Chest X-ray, PA view. Patient: 41 years old, sex F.
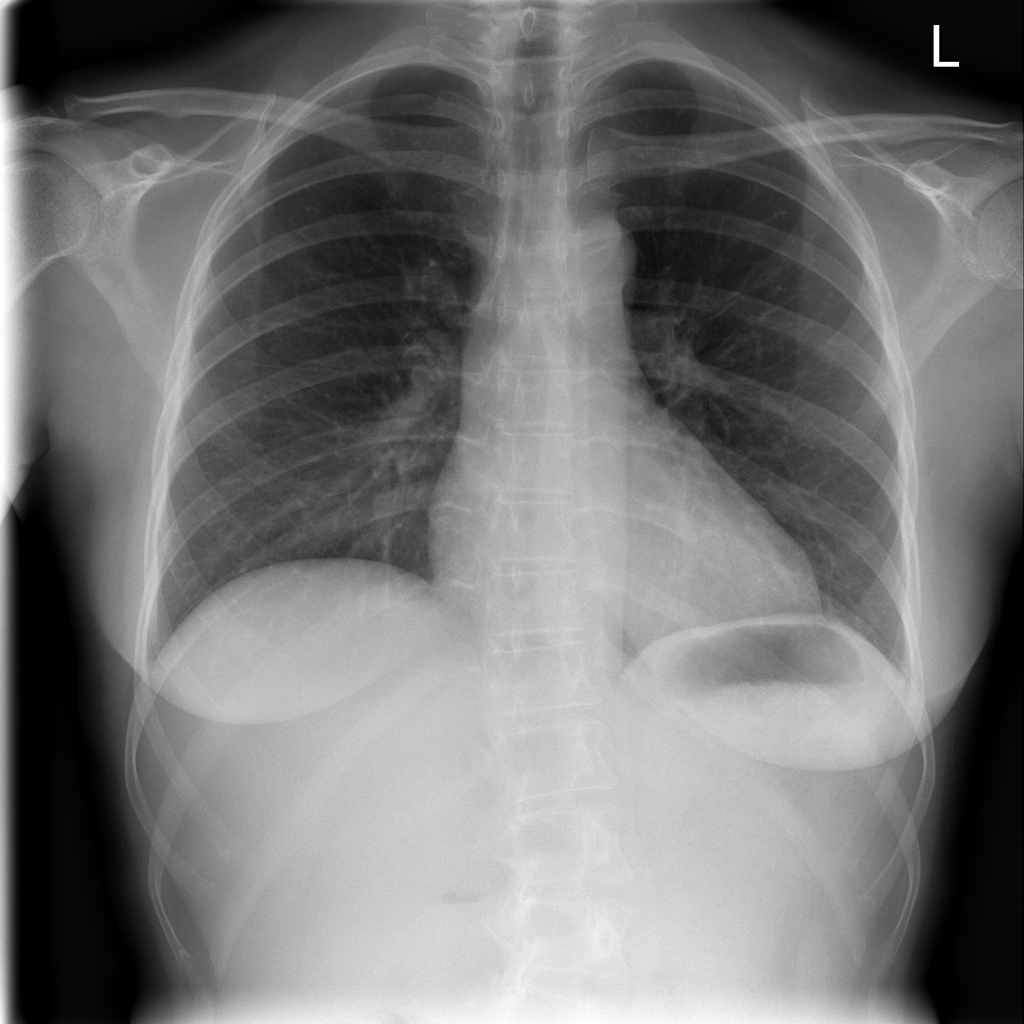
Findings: No Finding